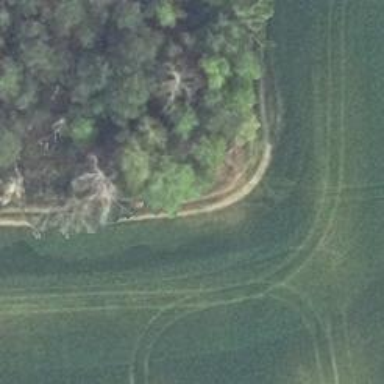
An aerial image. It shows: Hunting stand.